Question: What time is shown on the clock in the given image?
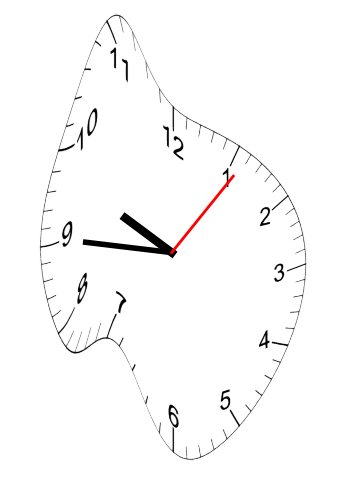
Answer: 09:45:06